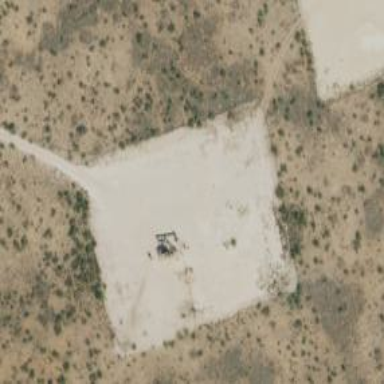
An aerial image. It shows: Petroleum well.